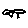
Label: bird